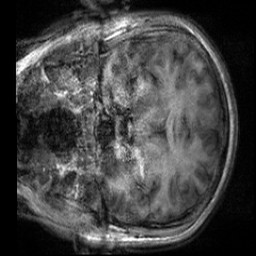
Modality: T1w
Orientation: coronal
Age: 19
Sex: female
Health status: healthy
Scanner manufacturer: siemens
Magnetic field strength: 3 T
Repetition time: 2 s
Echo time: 0.00232 s